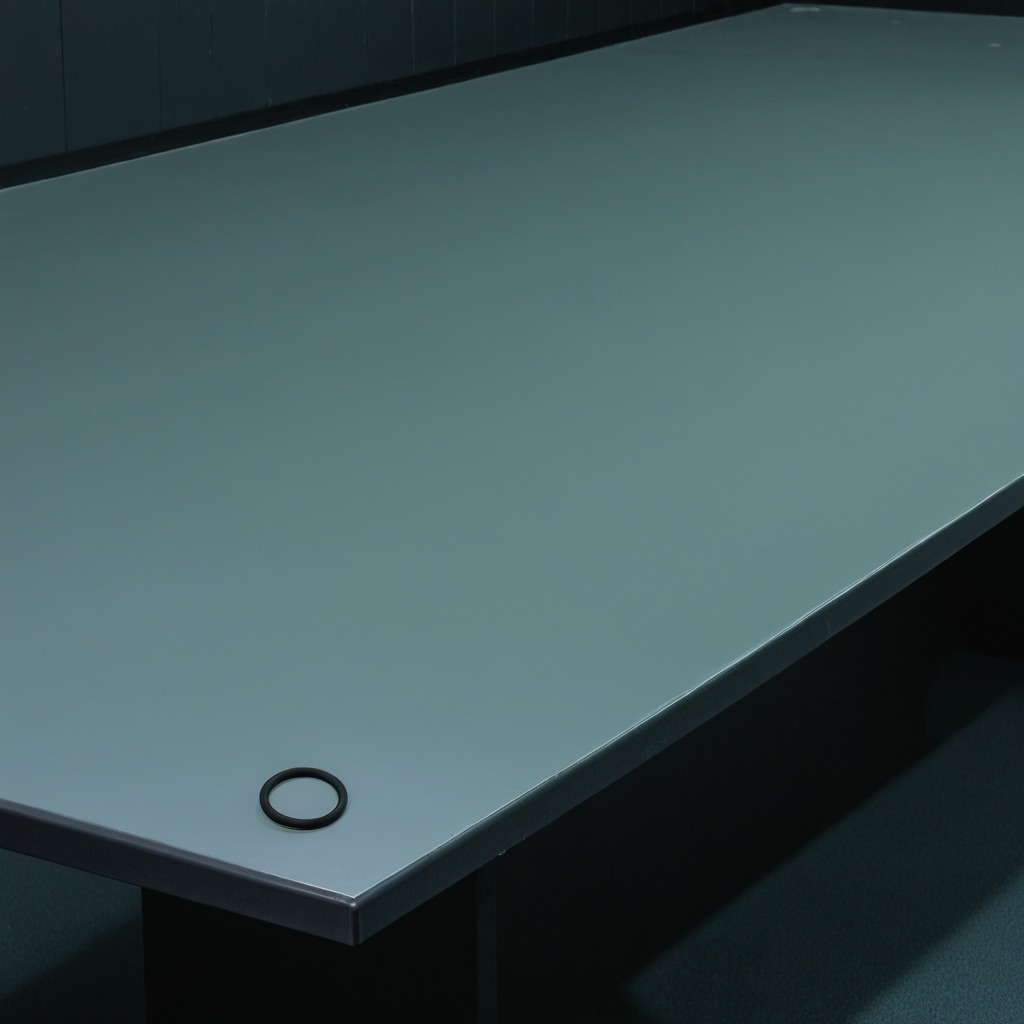
A rubber O-ring lies on a clean empty table in a railway signal maintenance room lit by harsh overhead fluorescents photorealistic surface textures crisp shadows high dynamic range